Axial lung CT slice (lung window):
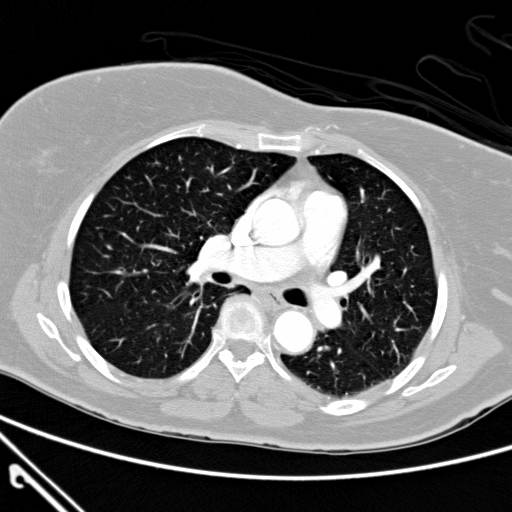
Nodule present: no